Question:
I need to call a 'Javascript' function when user closing the browser tab. The problem is I want to happen this only when user closing the browser. No need to happen for page refresh, link navigation,form submit and back button press. I have tried the below 'JQuery' code so far.
'''
$(window).bind(
"beforeunload",
function() {
alert("don't close me");
return false;
}
)
$('form').submit(function() {
jQuery(window).unbind("beforeunload");
});
'''
It's not working. Is there any other 'Javascript' tools than 'JQuery' available for this?
And if I call my function "beforeunload" event, above message is coming. I don't want to show this message and my function has to be worked. I tried by giving e.preventDefault. But it's not calling my function again. Can anybody suggest something.
Thanks.
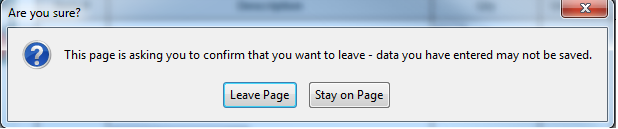
Answer: I agree with the comments that this is a bad practice, but I can't resist the call to attempt answering the question.
The only way I can think of to accomplish this is to use 'onbeforeunload', which you're already doing. But you need a way of disabling that alert when someone navigates away from the page by some other means.
'''
var show_close_alert = true;
$("a").bind("mouseup", function() {
show_close_alert = false;
});
$("form").bind("submit", function() {
show_close_alert = false;
});
$(window).bind("beforeunload", function() {
if (show_close_alert) {
return "Killing me won't bring her back...";
}
});
'''
It's not foolproof, as in there are ways to close the browser without seeing the alert (like clicking a link, hitting Stop immediately, and then closing the browser), but it may be as close as you can get.
Here's a <URL>.
But please... don't do this.